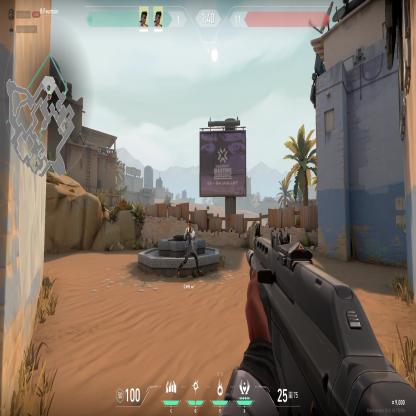
Label: teammate